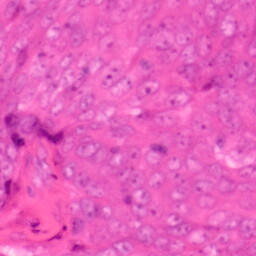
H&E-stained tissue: Colon